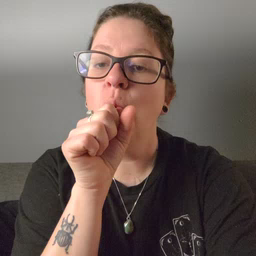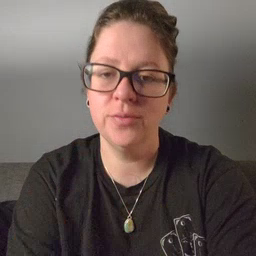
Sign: orange